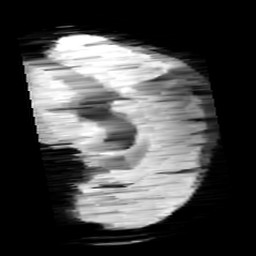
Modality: minIP
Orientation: sagittal
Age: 10
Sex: male
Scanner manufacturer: siemens
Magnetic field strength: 3 T
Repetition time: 0.027 s
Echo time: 0.02 s